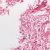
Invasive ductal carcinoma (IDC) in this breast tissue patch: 0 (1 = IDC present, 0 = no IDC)